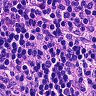
Metastatic tissue present: no